Question: How would it be possible to merge 2 histogram qplots and put them on the same plot instead of 2 separate plots? There is a similar question about simple 1D histograms: <URL>
However, they don't use qplots and they use simple 1D histograms.
Below is the original code. If you could modify it to have each of histogram legends to be one on left side and another one on the right side of the plot that would make my day. Thank you so much!!!
'''
plt_d = d[s & grepl("Rd", d$Cmd), c("Time_Stamp_Norm",
"Virtual_Address_Norm")]
p1 <- qplot(Time_Stamp_Norm, Virtual_Address_Norm, data=plt_d,
geom='bin2d', binwidth = hist_binwidth,
xlab="Normalized Time",
ylab="Normalized Address",
main="Read requests in virtual address space") +
scale_fill_gradient(low="#C6DBEF", high="#08306B") +
xlim(0, 1+b_inv) + ylim(0, 1+b_inv) +
theme(axis.text=element_text(size=10), axis.title=element_text(size=10),
plot.title=element_text(size=10))
plt_d = d[s & grepl("Wr", d$Cmd), c("Time_Stamp_Norm",
"Virtual_Address_Norm")]
p2 <- qplot(Time_Stamp_Norm, Virtual_Address_Norm, data=plt_d,
geom='bin2d', binwidth = hist_binwidth,
xlab="Normalized Time",
ylab="Normalized Address",
main="Write requests in virtual address space") +
scale_fill_gradient(low="#C7E9C0", high="#00441B") +
xlim(0, 1+b_inv) + ylim(0, 1+b_inv) +
theme(axis.text=element_text(size=10), axis.title=element_text(size=10),
plot.title=element_text(size=10))
...
print(p1, vp = viewport(layout.pos.row = 1, layout.pos.col = 1))
print(p2, vp = viewport(layout.pos.row = 1, layout.pos.col = 2))
...
dev.off()
'''

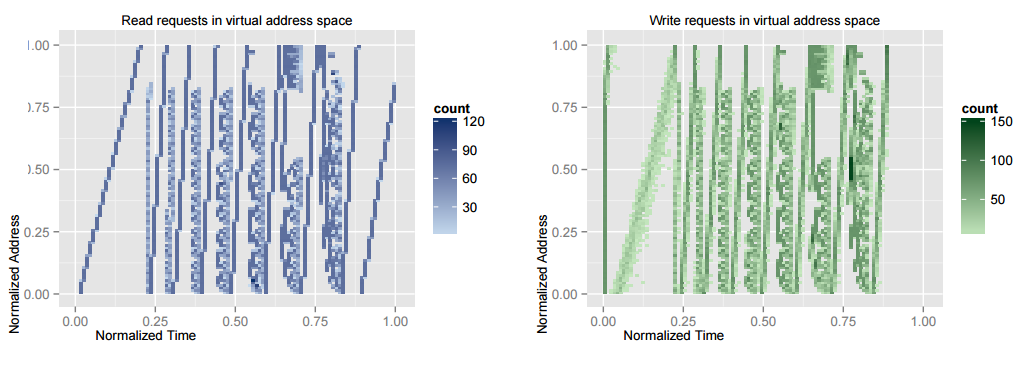
Answer: Thanks to tegancp for advise. Here is my solution:
'''
x <- c(rnorm(n=1000, mean=5, sd=1), rnorm(n=1000, mean=7, sd=1))
y <- c(rnorm(n=1000, mean=5, sd=1), rnorm(n=1000, mean=7, sd=1))
d <- data.frame(x,y)
d$type=c(rep("Rd",1000),rep("Wr",1000))
p <- ggplot(d) + geom_bin2d(aes(x=x, y=y, alpha=..count.., fill = d$type))
pdf(file="my_file.pdf")
print(p)
dev.off()
'''